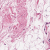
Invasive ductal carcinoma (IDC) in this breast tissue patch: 0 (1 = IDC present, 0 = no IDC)